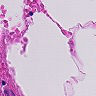
Metastatic tissue present: no